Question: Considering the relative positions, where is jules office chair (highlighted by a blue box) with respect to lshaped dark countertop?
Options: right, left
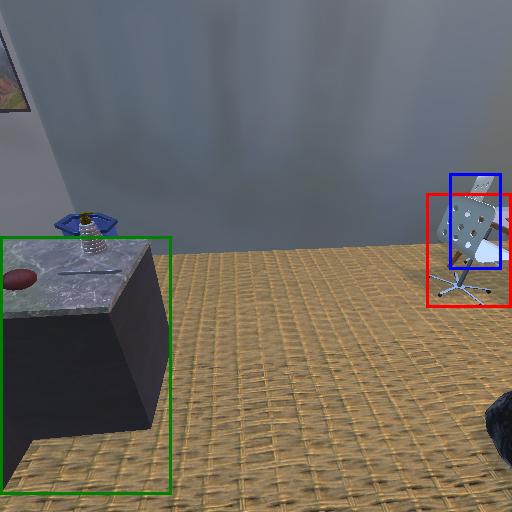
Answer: right